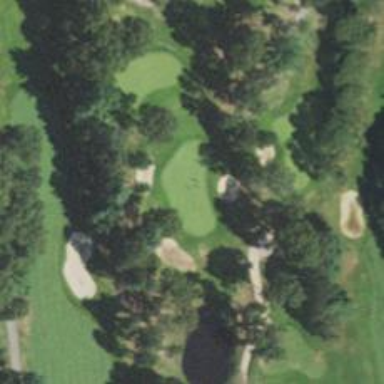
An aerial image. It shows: View of golf hole.